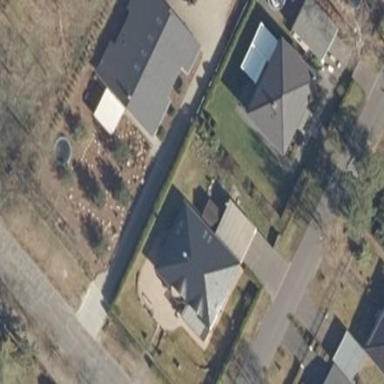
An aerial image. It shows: Simple house.